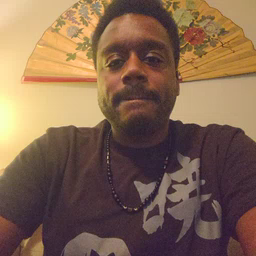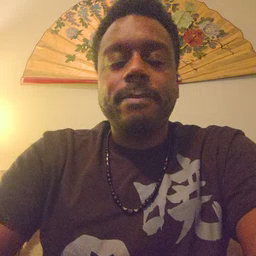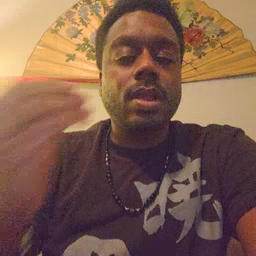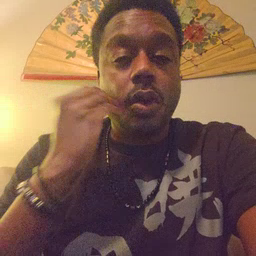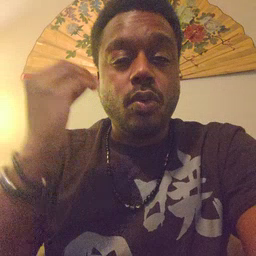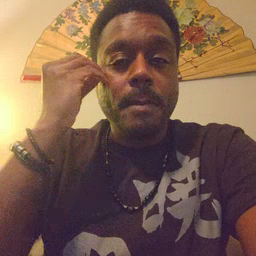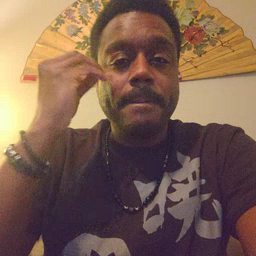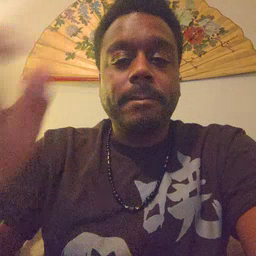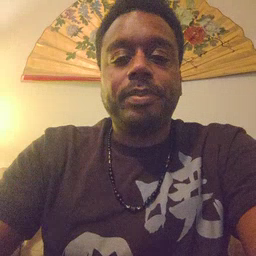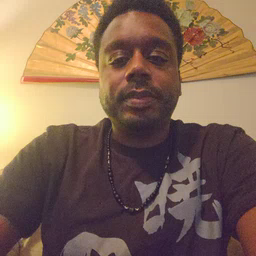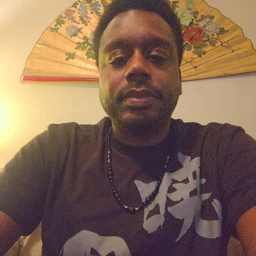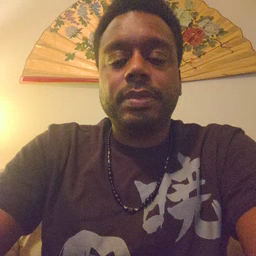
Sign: home